Aerial crown-view tile of a tropical tree (Barro Colorado Island, Panama), acquired 20241216:
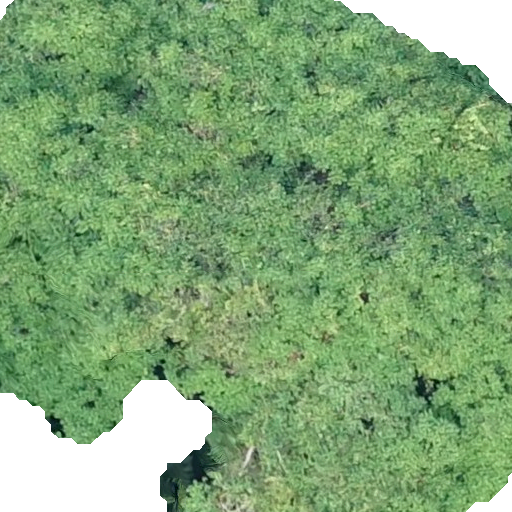
Species: Tachigali panamensis
GBIF accepted scientific name: Tachigali panamensis
Crown area: 480.104 m²